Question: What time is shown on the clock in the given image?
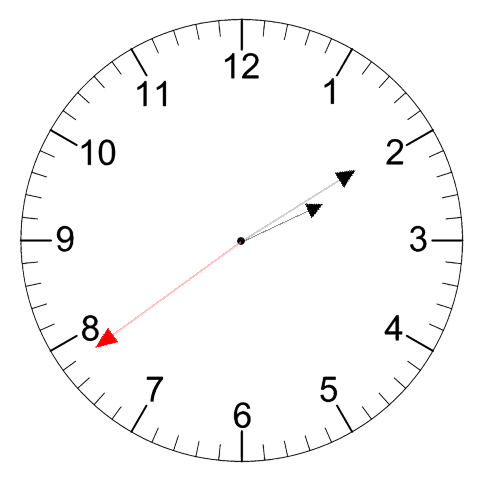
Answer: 02:09:39